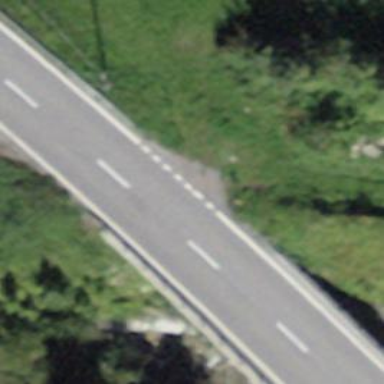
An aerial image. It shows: Tertiary road on bridge with asphalt surface.